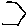
Label: hexagon